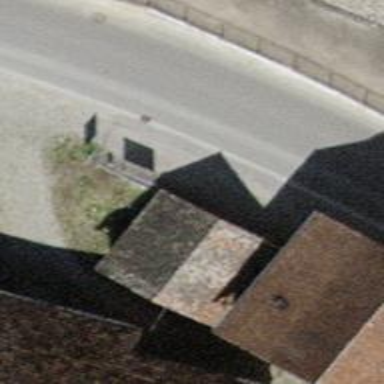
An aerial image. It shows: Post box.